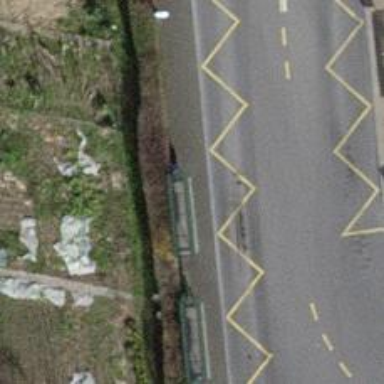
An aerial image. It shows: Sidewalk with asphalt surface leading to public transport platform. The platform has shelter.